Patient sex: F
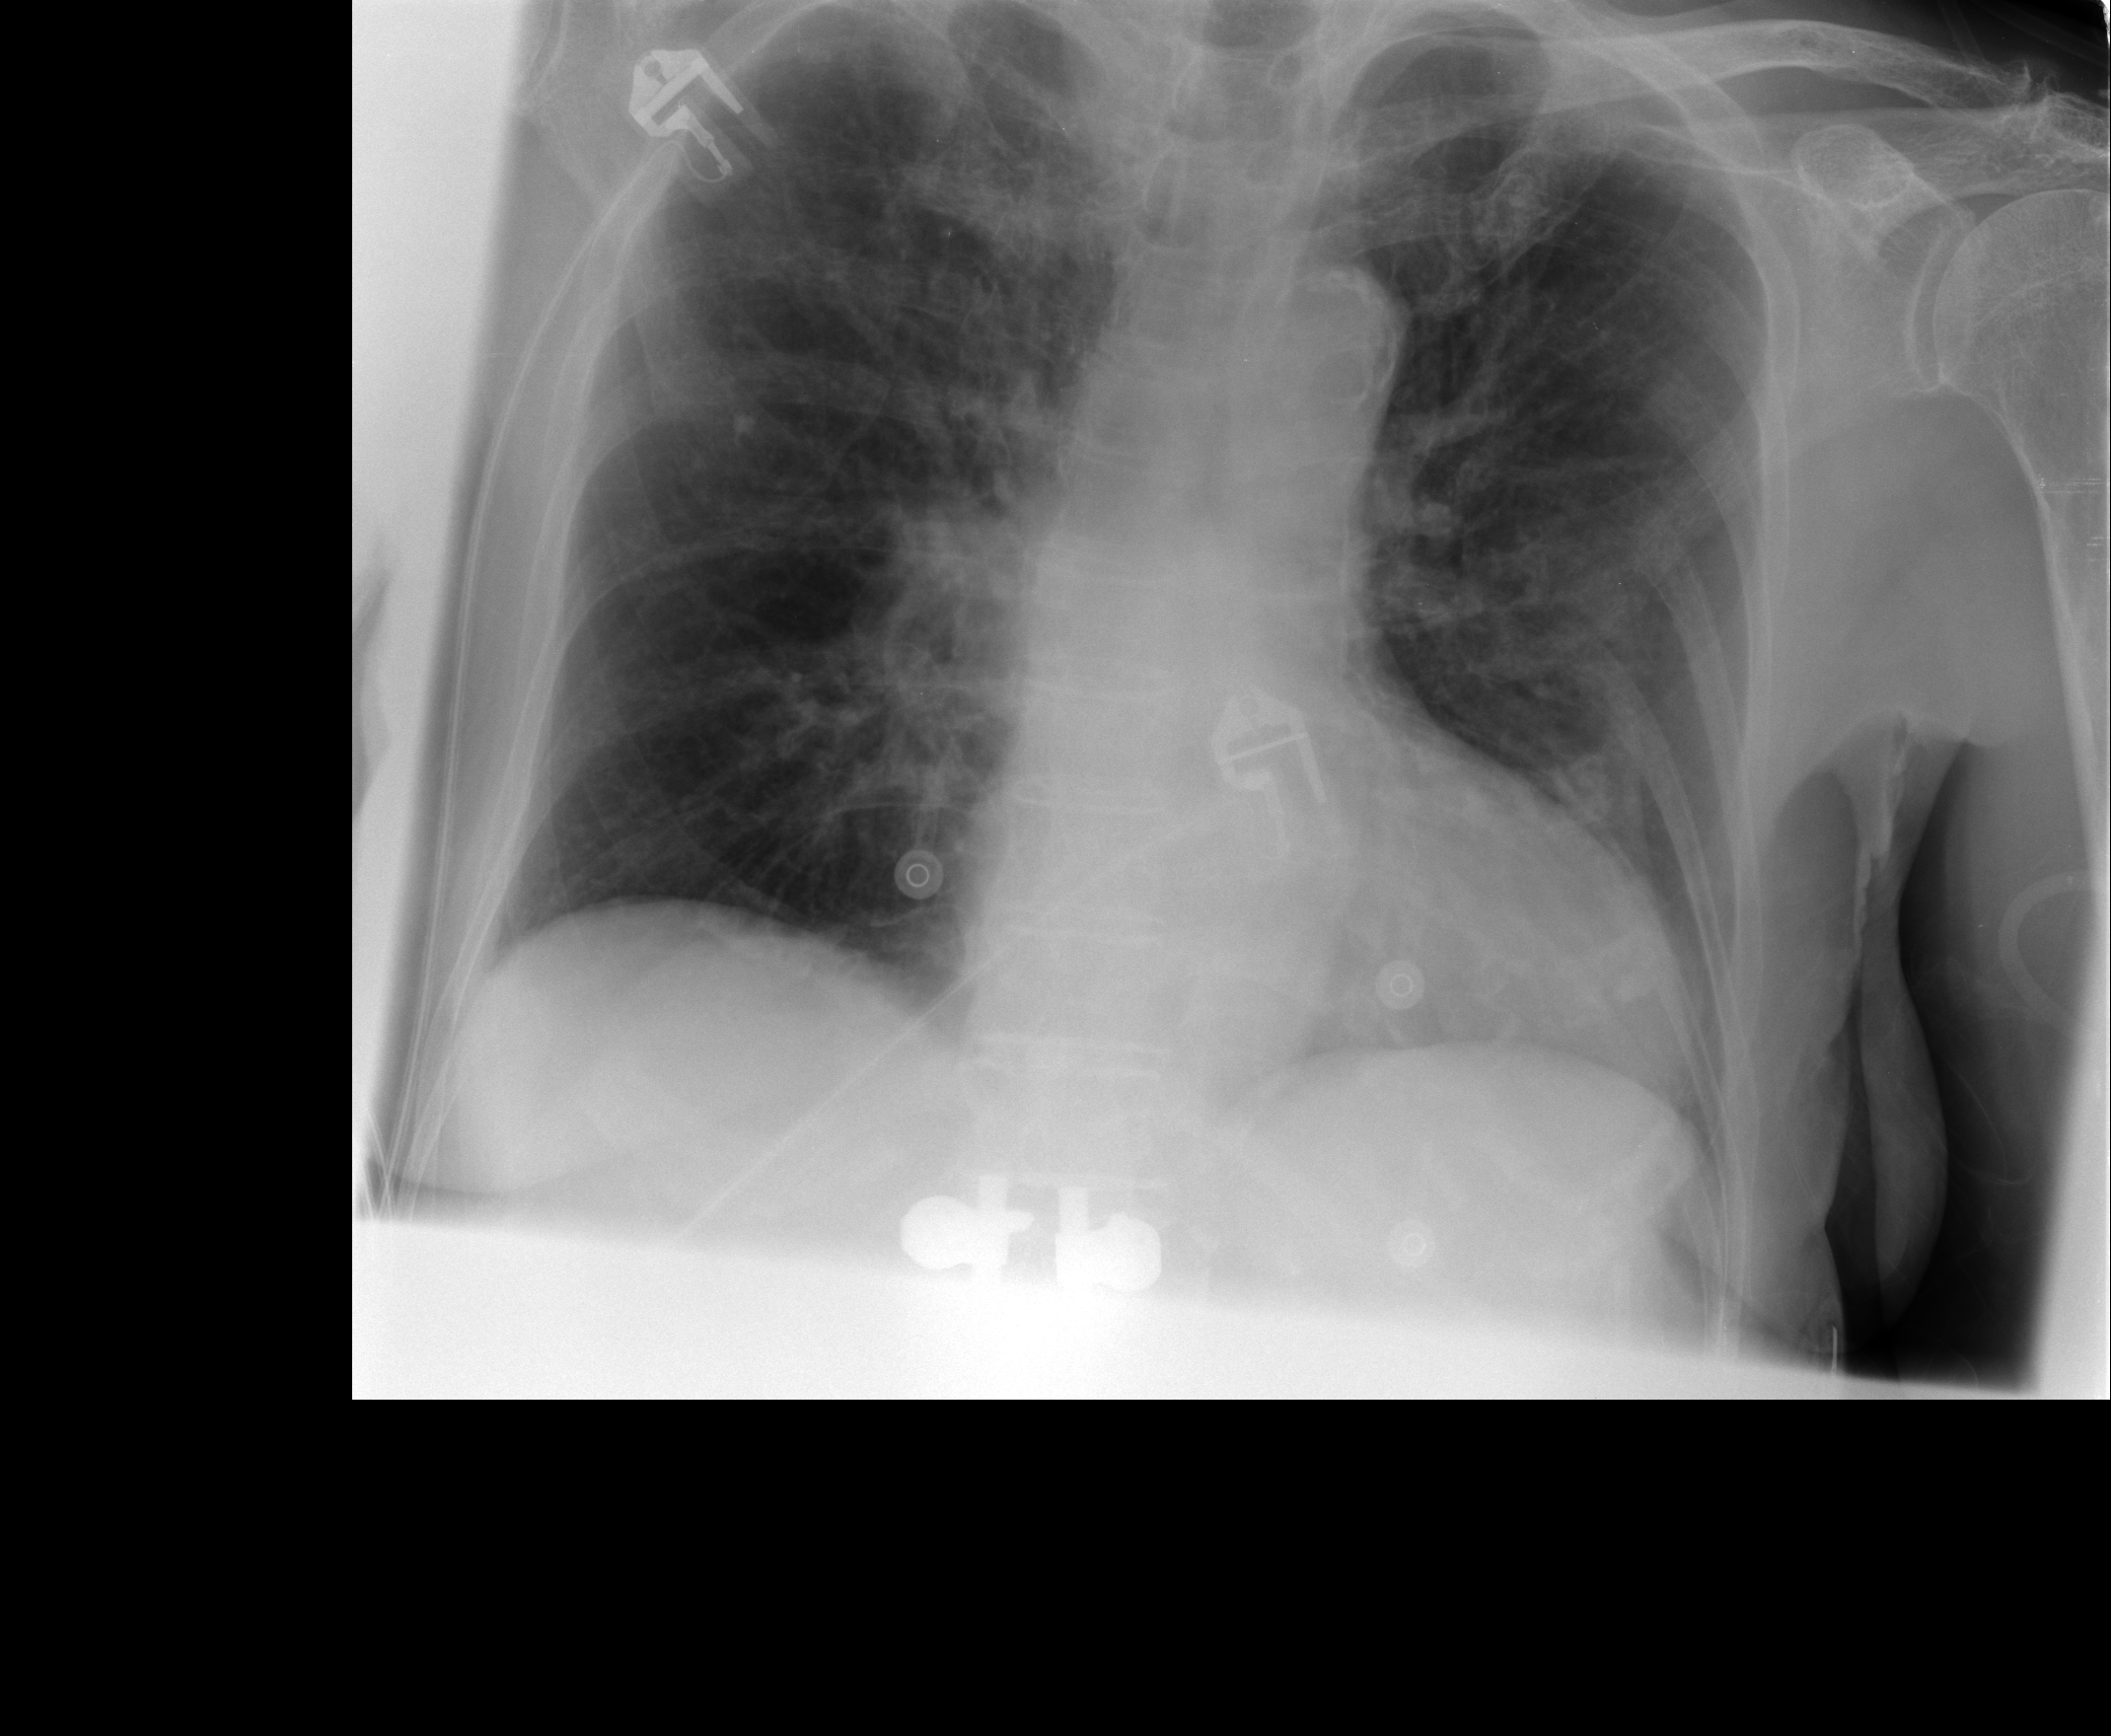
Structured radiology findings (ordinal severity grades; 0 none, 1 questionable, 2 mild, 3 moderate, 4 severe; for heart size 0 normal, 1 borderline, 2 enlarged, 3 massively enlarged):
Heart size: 2
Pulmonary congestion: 0
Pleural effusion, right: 0
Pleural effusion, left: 2
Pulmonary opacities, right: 0
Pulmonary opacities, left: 0
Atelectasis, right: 0
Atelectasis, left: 2